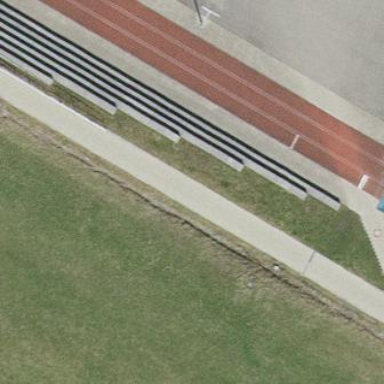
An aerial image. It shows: Track in leisure land.